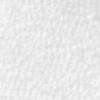
Label: no_change